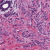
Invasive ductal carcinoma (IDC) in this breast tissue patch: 1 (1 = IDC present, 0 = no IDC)